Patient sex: M
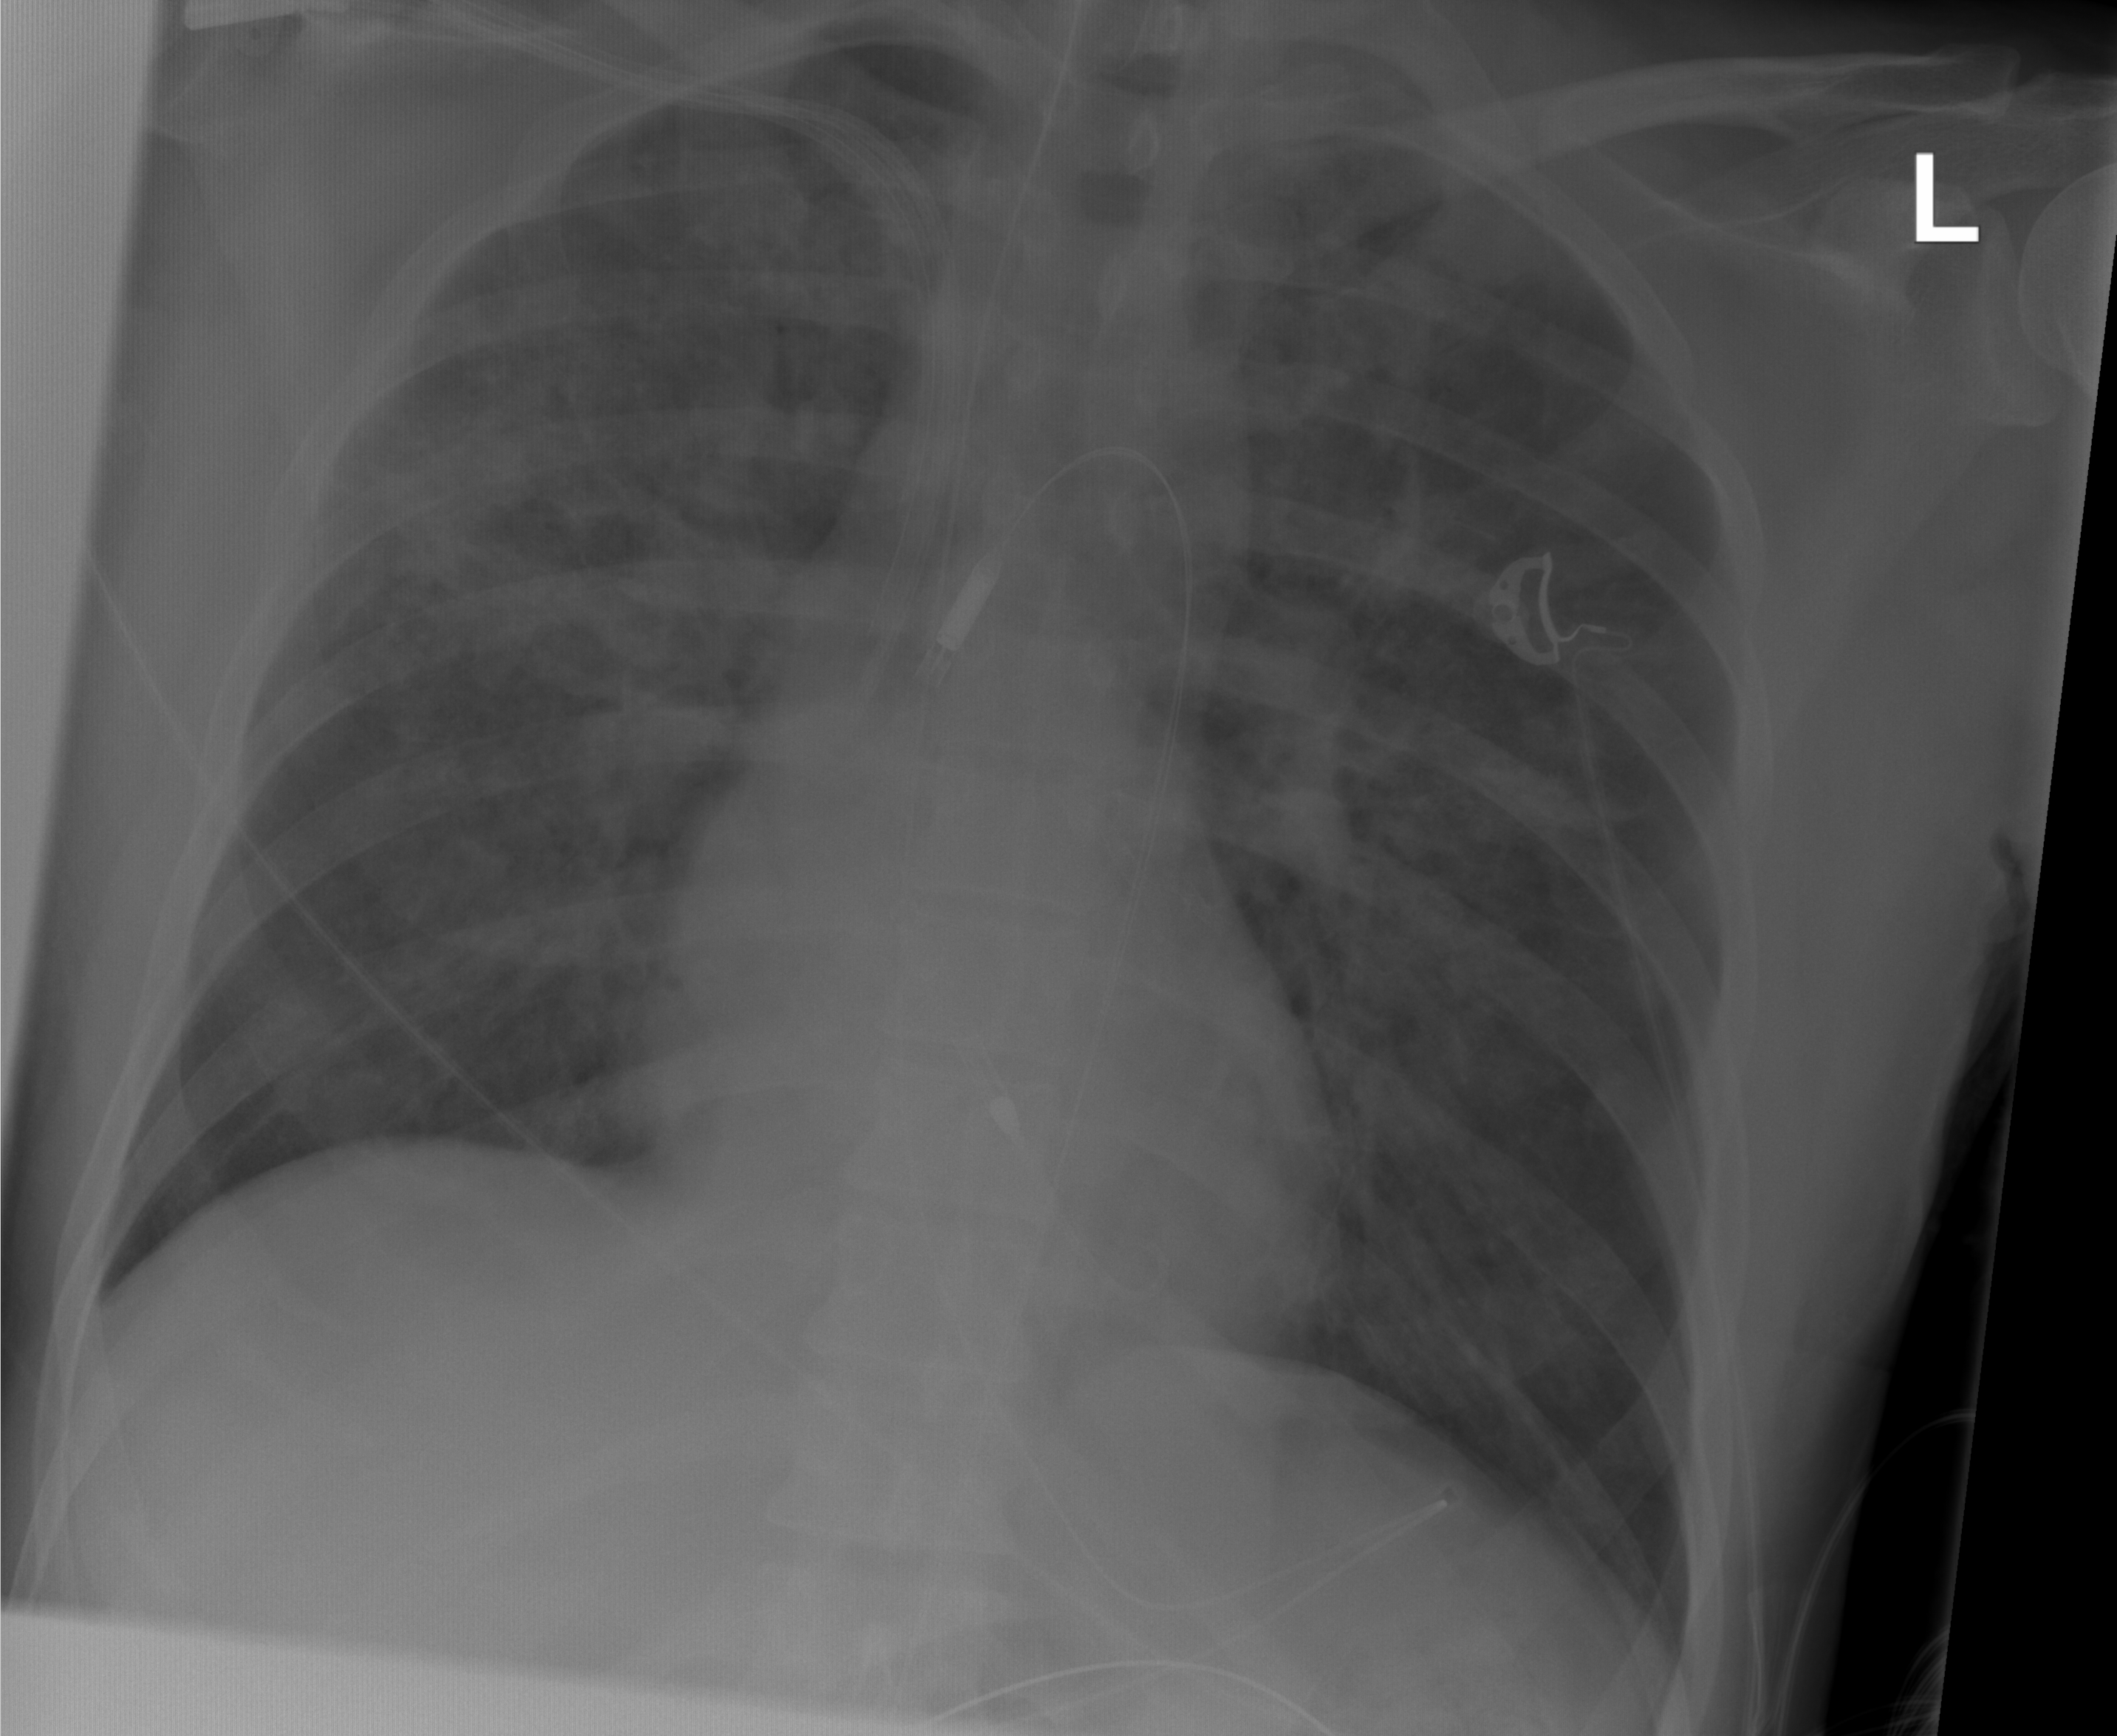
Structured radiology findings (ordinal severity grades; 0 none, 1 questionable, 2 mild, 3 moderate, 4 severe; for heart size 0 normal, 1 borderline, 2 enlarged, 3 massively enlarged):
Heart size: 0
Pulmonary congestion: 0
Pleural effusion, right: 0
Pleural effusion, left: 0
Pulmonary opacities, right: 3
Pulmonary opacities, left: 3
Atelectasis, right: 0
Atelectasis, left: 0